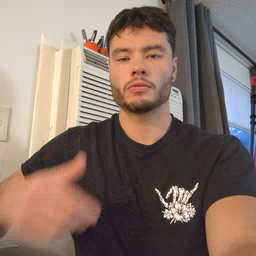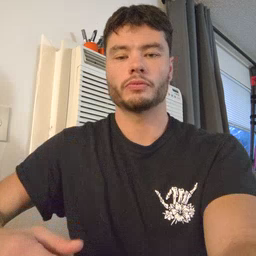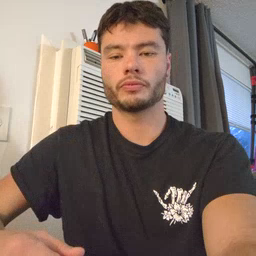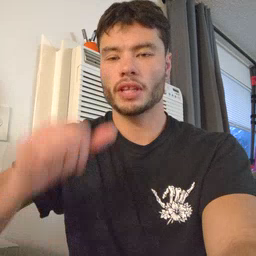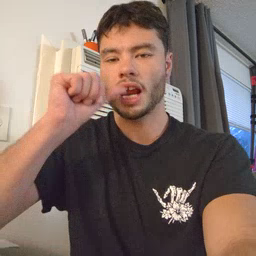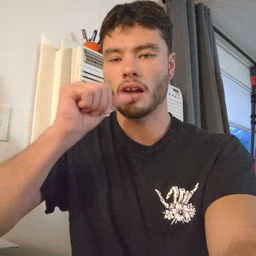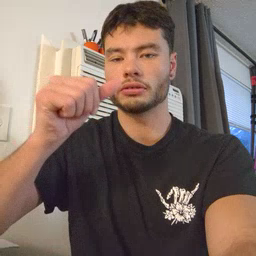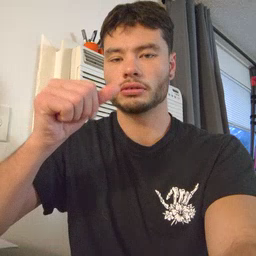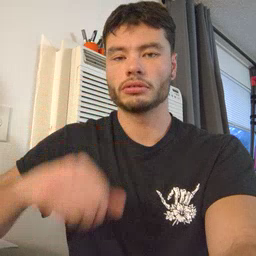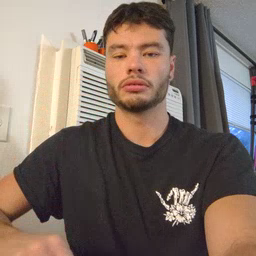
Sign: nuts